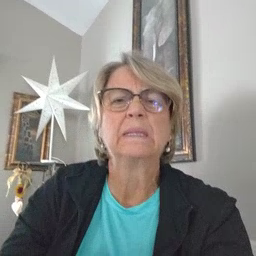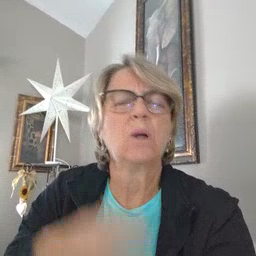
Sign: wet